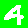
Digit: 4